Question: I have machine running 'Ubuntu 18.04' where I have installed mosquitto. Below is its 'mosquitto.conf' & 'bridge.conf' file.
'''
'mosquitto.conf'
# Place your local configuration in /etc/mosquitto/conf.d/
#
# A full description of the configuration file is at
# /usr/share/doc/mosquitto/examples/mosquitto.conf.example
persistence true
persistence_location /var/lib/mosquitto/
log_dest file /var/log/mosquitto/mosquitto.log
include_dir /etc/mosquitto/conf.d
'''
Below is the bridge file
'''
connection iothub-bridge
log_type all
address ttpvluk.azure-devices.net:8883
remote_username ttpvluk.azure-devices.net/TX-S2-PVL-0E01
remote_password SharedAccessSignature sr=ttpvluk.azure-devices.net&sig=ylwqmY3N5%2FbnOdaNok4p90pTWg%3D&se=253402280999.36&skn=iothubowner
remote_clientid TX-S2-PVL-0E01
bridge_cafile /etc/ssl/certs/ca-certificates.crt
try_private false
cleansession false
start_type automatic
bridge_insecure false
bridge_protocol_version mqttv311
bridge_tls_version tlsv1.2
notifications false
keepalive_interval 36000
autosave_interval 30
topic # out 2 devices/TX-S2-PVL-0E01/messages/events/ devices/TX-S2-PVL-0E01/messages/events/
topic # in 2 devices/TX-S2-PVL-0E01/messages/devicebound/ devices/TX-S2-PVL-0E01/messages/devicebound/
'''
Now from python code I sent few data to mosquitto broker and I am checking it on azure iot device explorer. But I just keep getting the 1st message with dup true check. Below is the screenshot

In the mosquitto logs as well, I can see that it sending data again and again while my python code is stop.
'''
<PHONE>: Bridge local.TX-S2-PVL-0E01 doing local SUBSCRIBE on topic devices/TX-S2-PVL-0E01/messages/events/#
<PHONE>: Connecting bridge (step 1) iothub-bridge (ttpvluk.azure-devices.net:8883)
<PHONE>: Connecting bridge (step 2) iothub-bridge (ttpvluk.azure-devices.net:8883)
<PHONE>: Bridge TX-S2-PVL-0E01 sending CONNECT
<PHONE>: Received CONNACK on connection local.TX-S2-PVL-0E01.
<PHONE>: Bridge local.TX-S2-PVL-0E01 sending UNSUBSCRIBE (Mid: 974, Topic: devices/TX-S2-PVL-0E01/messages/events/#)
<PHONE>: Bridge local.TX-S2-PVL-0E01 sending SUBSCRIBE (Mid: 975, Topic: devices/TX-S2-PVL-0E01/messages/devicebound/#, QoS: 2, Options: 0x00)
<PHONE>: Sending PUBLISH to local.TX-S2-PVL-0E01 (d1, q2, r0, m10, 'devices/TX-S2-PVL-0E01/messages/events/', ... (169 bytes))
<PHONE>: Sending PUBLISH to local.TX-S2-PVL-0E01 (d1, q2, r0, m11, 'devices/TX-S2-PVL-0E01/messages/events/', ... (169 bytes))
<PHONE>: Sending PUBLISH to local.TX-S2-PVL-0E01 (d1, q2, r0, m12, 'devices/TX-S2-PVL-0E01/messages/events/', ... (169 bytes))
<PHONE>: Sending PUBLISH to local.TX-S2-PVL-0E01 (d1, q2, r0, m13, 'devices/TX-S2-PVL-0E01/messages/events/', ... (169 bytes))
<PHONE>: Sending PUBLISH to local.TX-S2-PVL-0E01 (d1, q2, r0, m14, 'devices/TX-S2-PVL-0E01/messages/events/', ... (169 bytes))
<PHONE>: Sending PUBLISH to local.TX-S2-PVL-0E01 (d1, q2, r0, m15, 'devices/TX-S2-PVL-0E01/messages/events/', ... (169 bytes))
<PHONE>: Sending PUBLISH to local.TX-S2-PVL-0E01 (d1, q2, r0, m16, 'devices/TX-S2-PVL-0E01/messages/events/', ... (169 bytes))
<PHONE>: Sending PUBLISH to local.TX-S2-PVL-0E01 (d1, q2, r0, m19, 'devices/TX-S2-PVL-0E01/messages/events/', ... (169 bytes))
<PHONE>: Sending PUBLISH to local.TX-S2-PVL-0E01 (d1, q2, r0, m20, 'devices/TX-S2-PVL-0E01/messages/events/', ... (169 bytes))
<PHONE>: Sending PUBLISH to local.TX-S2-PVL-0E01 (d1, q2, r0, m21, 'devices/TX-S2-PVL-0E01/messages/events/', ... (169 bytes))
<PHONE>: Sending PUBLISH to local.TX-S2-PVL-0E01 (d1, q2, r0, m22, 'devices/TX-S2-PVL-0E01/messages/events/', ... (169 bytes))
<PHONE>: Sending PUBLISH to local.TX-S2-PVL-0E01 (d1, q2, r0, m23, 'devices/TX-S2-PVL-0E01/messages/events/', ... (169 bytes))
<PHONE>: Sending PUBLISH to local.TX-S2-PVL-0E01 (d1, q2, r0, m24, 'devices/TX-S2-PVL-0E01/messages/events/', ... (169 bytes))
<PHONE>: Sending PUBLISH to local.TX-S2-PVL-0E01 (d1, q2, r0, m27, 'devices/TX-S2-PVL-0E01/messages/events/', ... (169 bytes))
<PHONE>: Sending PUBLISH to local.TX-S2-PVL-0E01 (d1, q1, r0, m28, 'devices/TX-S2-PVL-0E01/messages/events/', ... (169 bytes))
<PHONE>: Sending PUBLISH to local.TX-S2-PVL-0E01 (d1, q1, r0, m29, 'devices/TX-S2-PVL-0E01/messages/events/', ... (169 bytes))
<PHONE>: Sending PUBLISH to local.TX-S2-PVL-0E01 (d1, q1, r0, m30, 'devices/TX-S2-PVL-0E01/messages/events/', ... (169 bytes))
<PHONE>: Sending PUBLISH to local.TX-S2-PVL-0E01 (d1, q1, r0, m31, 'devices/TX-S2-PVL-0E01/messages/events/', ... (169 bytes))
<PHONE>: Sending PUBLISH to local.TX-S2-PVL-0E01 (d1, q1, r0, m32, 'devices/TX-S2-PVL-0E01/messages/events/', ... (169 bytes))
<PHONE>: Sending PUBLISH to local.TX-S2-PVL-0E01 (d1, q1, r0, m35, 'devices/TX-S2-PVL-0E01/messages/events/', ... (169 bytes))
<PHONE>: Received UNSUBACK from local.TX-S2-PVL-0E01
<PHONE>: Received SUBACK from local.TX-S2-PVL-0E01
'''
How can I resolve this issue.?
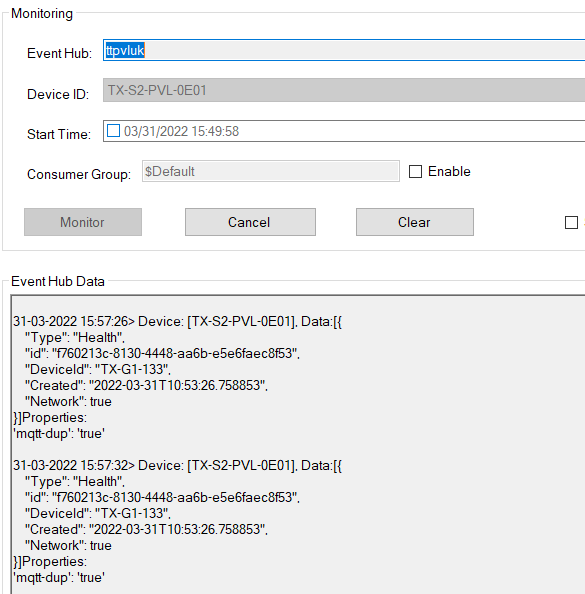
Answer: Azure IoT Hub does NOT support QOS 2
<URL>
You have configured the bride to send messages with QOS 2